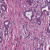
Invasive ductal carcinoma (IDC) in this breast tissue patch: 1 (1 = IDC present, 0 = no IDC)